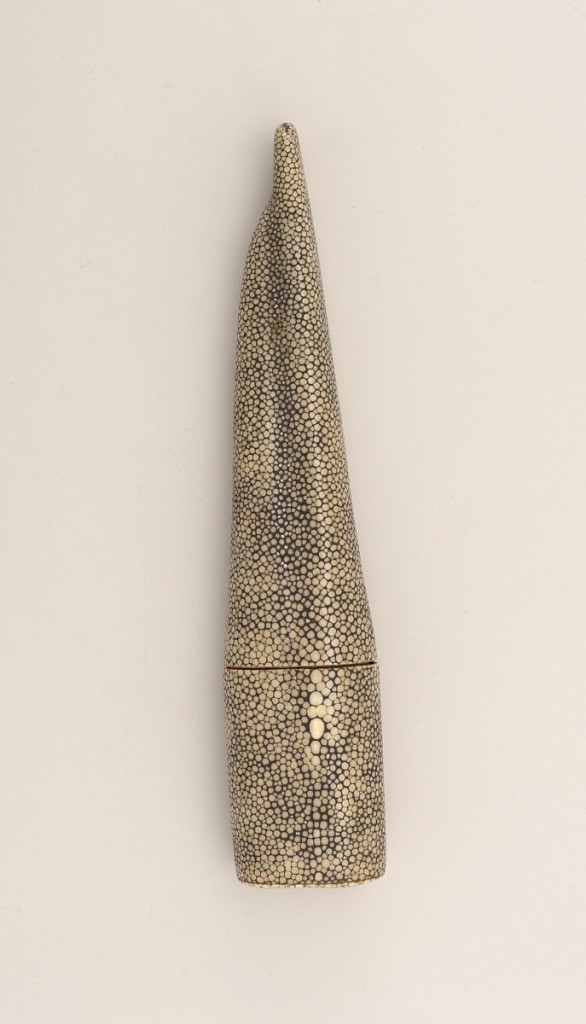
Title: Sharkskin Cutlery Case Lid
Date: ca. 1700–1800
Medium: sharkskin, wood
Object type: case lid
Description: Top (a), wooden lid covered with shagreen, slides on case (b)